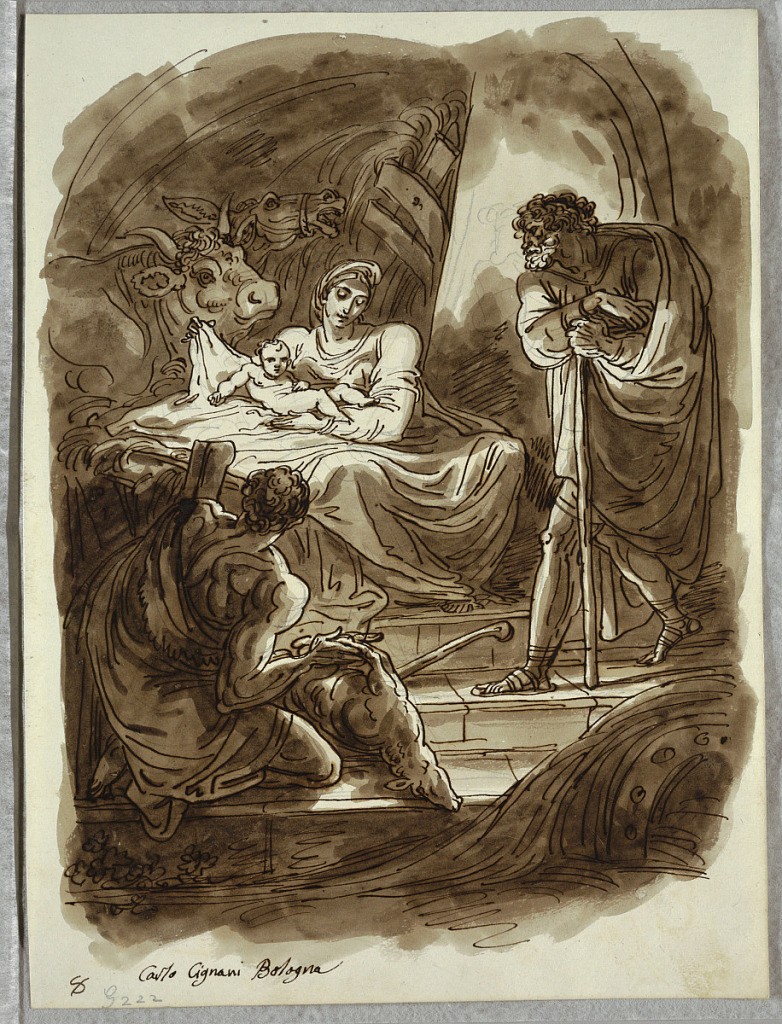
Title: The Nativity, Study after Carlo Cignani
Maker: Felice Giani, Italian, 1758–1823
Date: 1821–22
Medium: Pen and brown ink, brush and brown wash, over black chalk on white heavy wove paper
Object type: Sketchbook folio
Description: Seated Virgin with Child at center left; Joseph leaning on staff at right. Ox and donkey at left in background. Kneeling shepherd and trussed sheep at lower left.